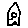
Label: house